Question: I am using compass diagrams in .
I need to highlight a magnitude level (so a circle centered in the origin of the diagram) in order to put emphasis on those vectors exceeding such magnitude. How can I achieve this? Thank you!
### Example
My compass diagrams is quite simple, I just follow the methodology shown <URL>:
'''
wdir = [31.45 21.45 44.67 23.87];
knots = [7.2 4.4 5.3 6.6];
rdir = wdir * pi/180;
[x,y] = pol2cart(rdir,knots);
compass(x,y)
'''
I need to highlight the level because when the wind exceeds this intensity, something important happens. If you look the screenshot I took a while ago (which is the diagram coming out from the code I wrote before):

What I want is to highlight the grey circle dotted line which indicates the magnitude 4. That's all!
### PS
Please note that I do not want to highlight the vectors, but I just want to draw a circle corresponding to a certain magnitude in the diagram. That's all.
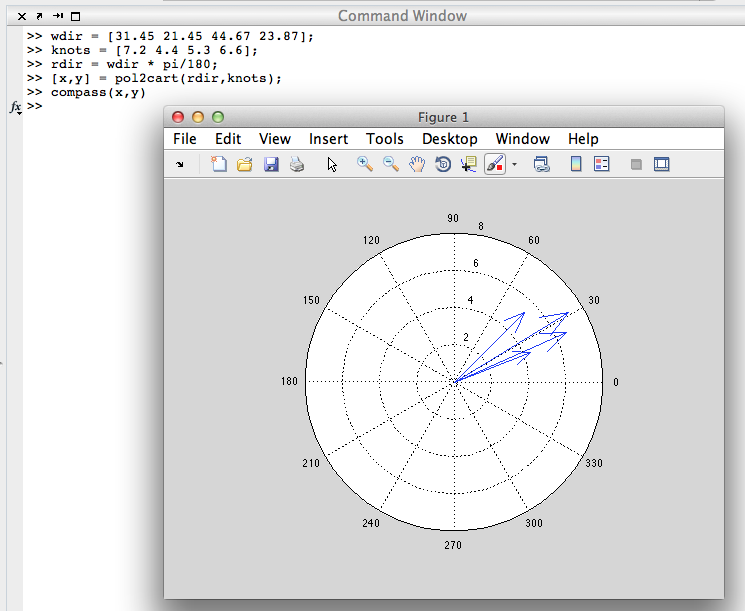
Answer: Following your comments, I found a machine to test my code on.
Here is the exact code I used:
'''
wdir = [31 24 44 23];
knots = [7 4 5 6];
rdir = wdir * pi/180;
[x,y] = pol2cart(rdir, knots);
figure
compass(x,y);
hold on;
theta = linspace(0,2*pi,100);
kLimit = 4.0;
xt = kLimit * cos(theta);
yt = kLimit * sin(theta);
plot(xt, yt, 'r')
'''
This is the output I got:

I'm not sure why it wasn't working for you. I think this is what you were asking for. Can you see if this exact code works for you? And if I still misunderstand, please explain?